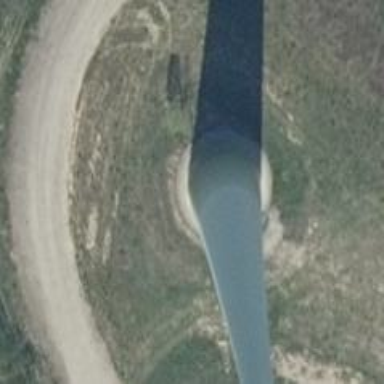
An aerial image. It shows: Wind power generator utilizing wind turbines.